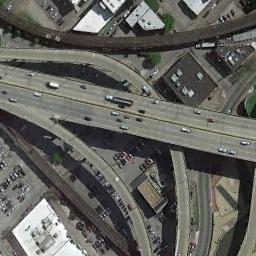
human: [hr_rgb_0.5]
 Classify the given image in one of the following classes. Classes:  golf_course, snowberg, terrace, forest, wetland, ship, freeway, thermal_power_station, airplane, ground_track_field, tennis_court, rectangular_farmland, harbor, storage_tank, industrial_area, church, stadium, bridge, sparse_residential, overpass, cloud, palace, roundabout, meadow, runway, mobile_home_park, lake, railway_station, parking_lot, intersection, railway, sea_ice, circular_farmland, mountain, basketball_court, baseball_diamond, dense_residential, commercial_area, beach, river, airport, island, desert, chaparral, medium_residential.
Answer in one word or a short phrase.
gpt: overpass